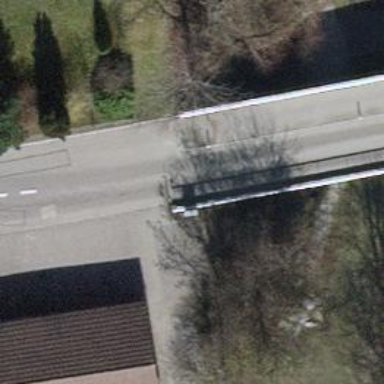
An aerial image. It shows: Tertiary road on asphalt surface crossing over bridge.